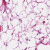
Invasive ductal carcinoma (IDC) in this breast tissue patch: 0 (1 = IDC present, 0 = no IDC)